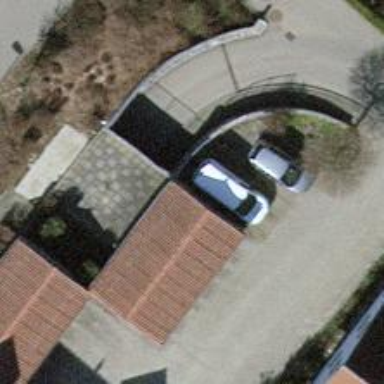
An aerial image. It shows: Parking area.